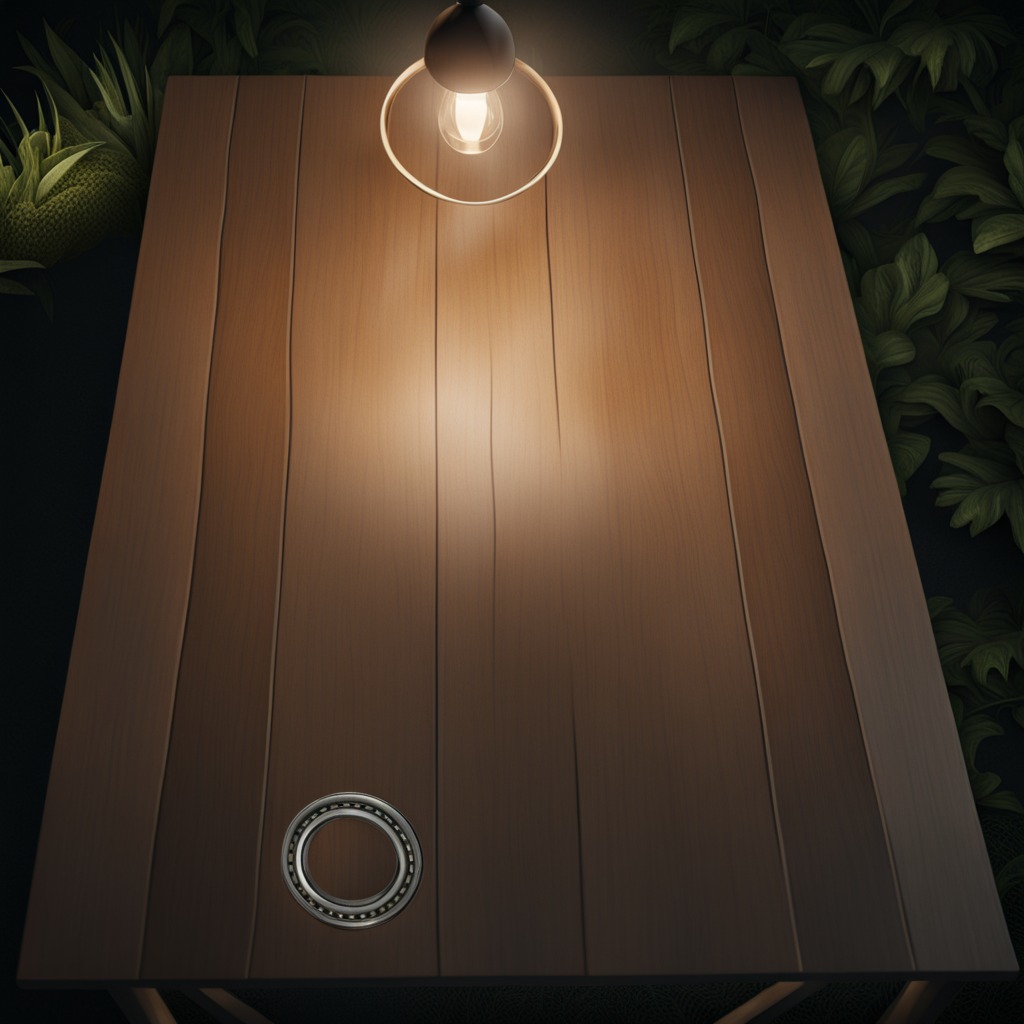
A metal ball bearing is lying on a clean wooden table inside a jungle field workshop tent at night dim ambient light soft shadows worn but